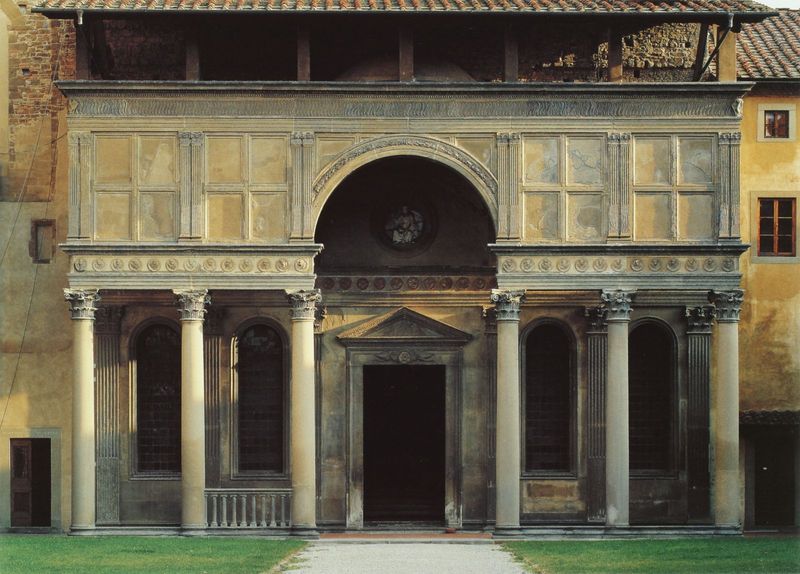
Titel: Pazzi-Kapelle
Künstler: Filippo Brunelleschi
Standort: Florenz, S. Croce (EU - I - Toskana)
Schlagwörter: gelb, grün, fenster, säule, säulen, tür, dach, gebäude, gras, haus, rasen, weg, wiese, architektur, stein, bild, kirche, bühne, renaissance, rund, stock, garten, balkon, relief, bogen, fassade, italien, türen, mauer, hof, pilaster, rundbogen, detail, balken, grass, anbau, foto, eingang, medaillon, palast, arkaden, kapitelle, rom, kapitell, portal, pforte, portikus, florenz, kapelle, vorlagen, korinthisch, triumphbogen, bauwerk, romanisch, hofseite, rundbogenfenster, glass, wiede, steinsichtig, halbrelief, gebäde, südalpin, enrasen, egebäude, kassetteirung